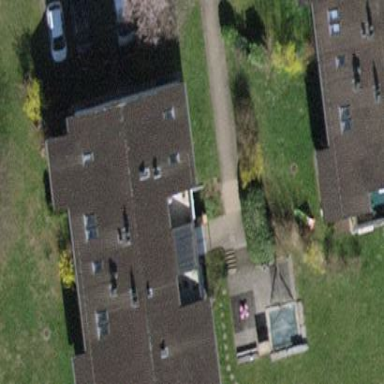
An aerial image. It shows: Residential garden.